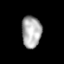
Tissue: lung
Cell type: Myeloid cells
Senescence score: 0.2437
Nuclear area (px): 613
Mean DAPI intensity: 171.879